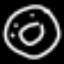
Label: donut